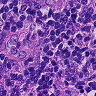
Metastatic tissue present: no